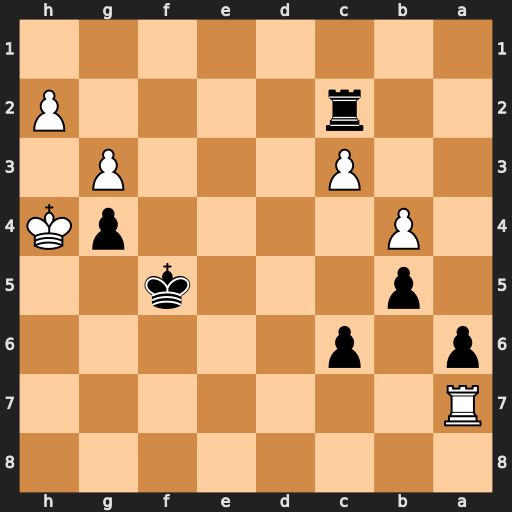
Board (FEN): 8/R7/p1p5/1p3k2/1P4pK/2P3P1/2r4P/8
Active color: b
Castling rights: -
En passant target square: -
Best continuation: Rxh2#